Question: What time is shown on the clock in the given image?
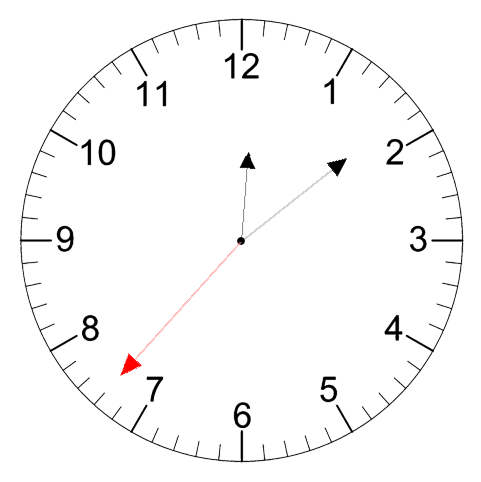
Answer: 12:08:37